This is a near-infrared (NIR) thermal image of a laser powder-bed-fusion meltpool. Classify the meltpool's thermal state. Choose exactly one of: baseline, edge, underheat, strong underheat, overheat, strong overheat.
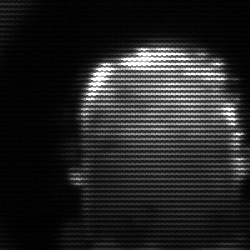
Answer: baseline